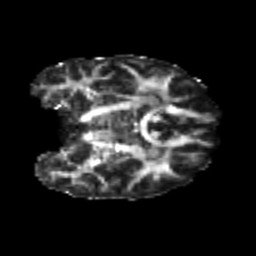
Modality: FA
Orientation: coronal
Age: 20
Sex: female
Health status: healthy
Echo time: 0.074 s